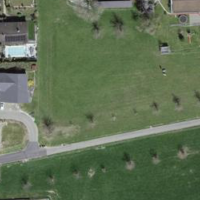
EUNIS habitat code: 55
Species observed at this site:
Cephalanthera rubra